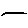
Label: car